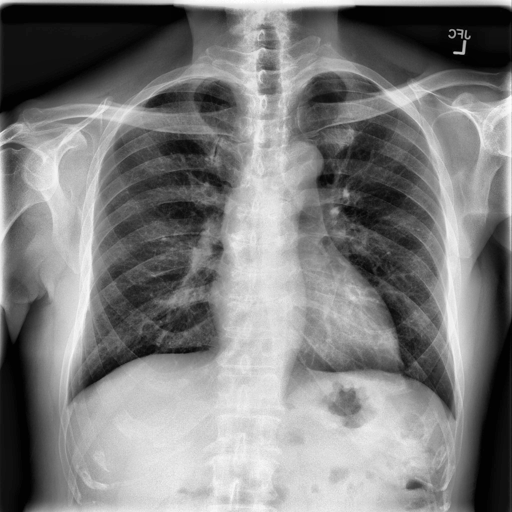
Finding: NORMAL